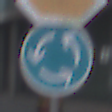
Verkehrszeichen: Kreisverkehr
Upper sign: Stop
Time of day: MorningAfternoon
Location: Outdoor (Urban)
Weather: Overcast
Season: NotSpecified
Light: Natural